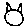
Label: cat